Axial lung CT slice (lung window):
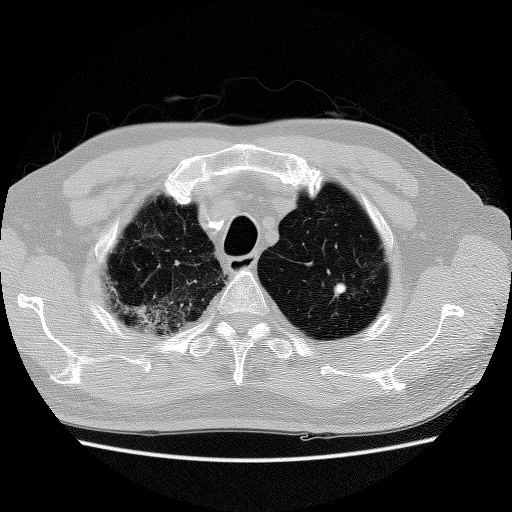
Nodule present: yes
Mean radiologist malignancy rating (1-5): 2.5